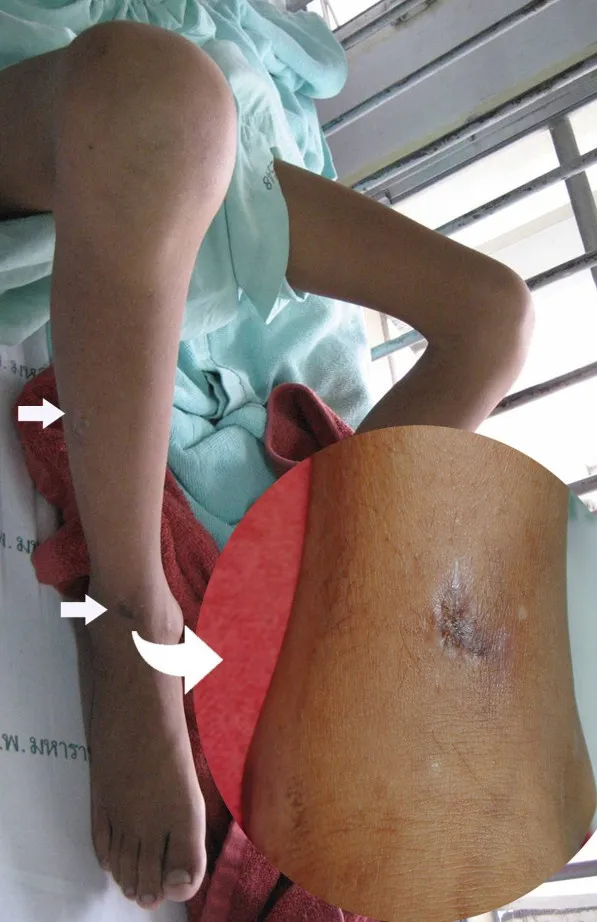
Ulcerated scar on the right ankle and shin.
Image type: medical_photograph (skin_photograph)